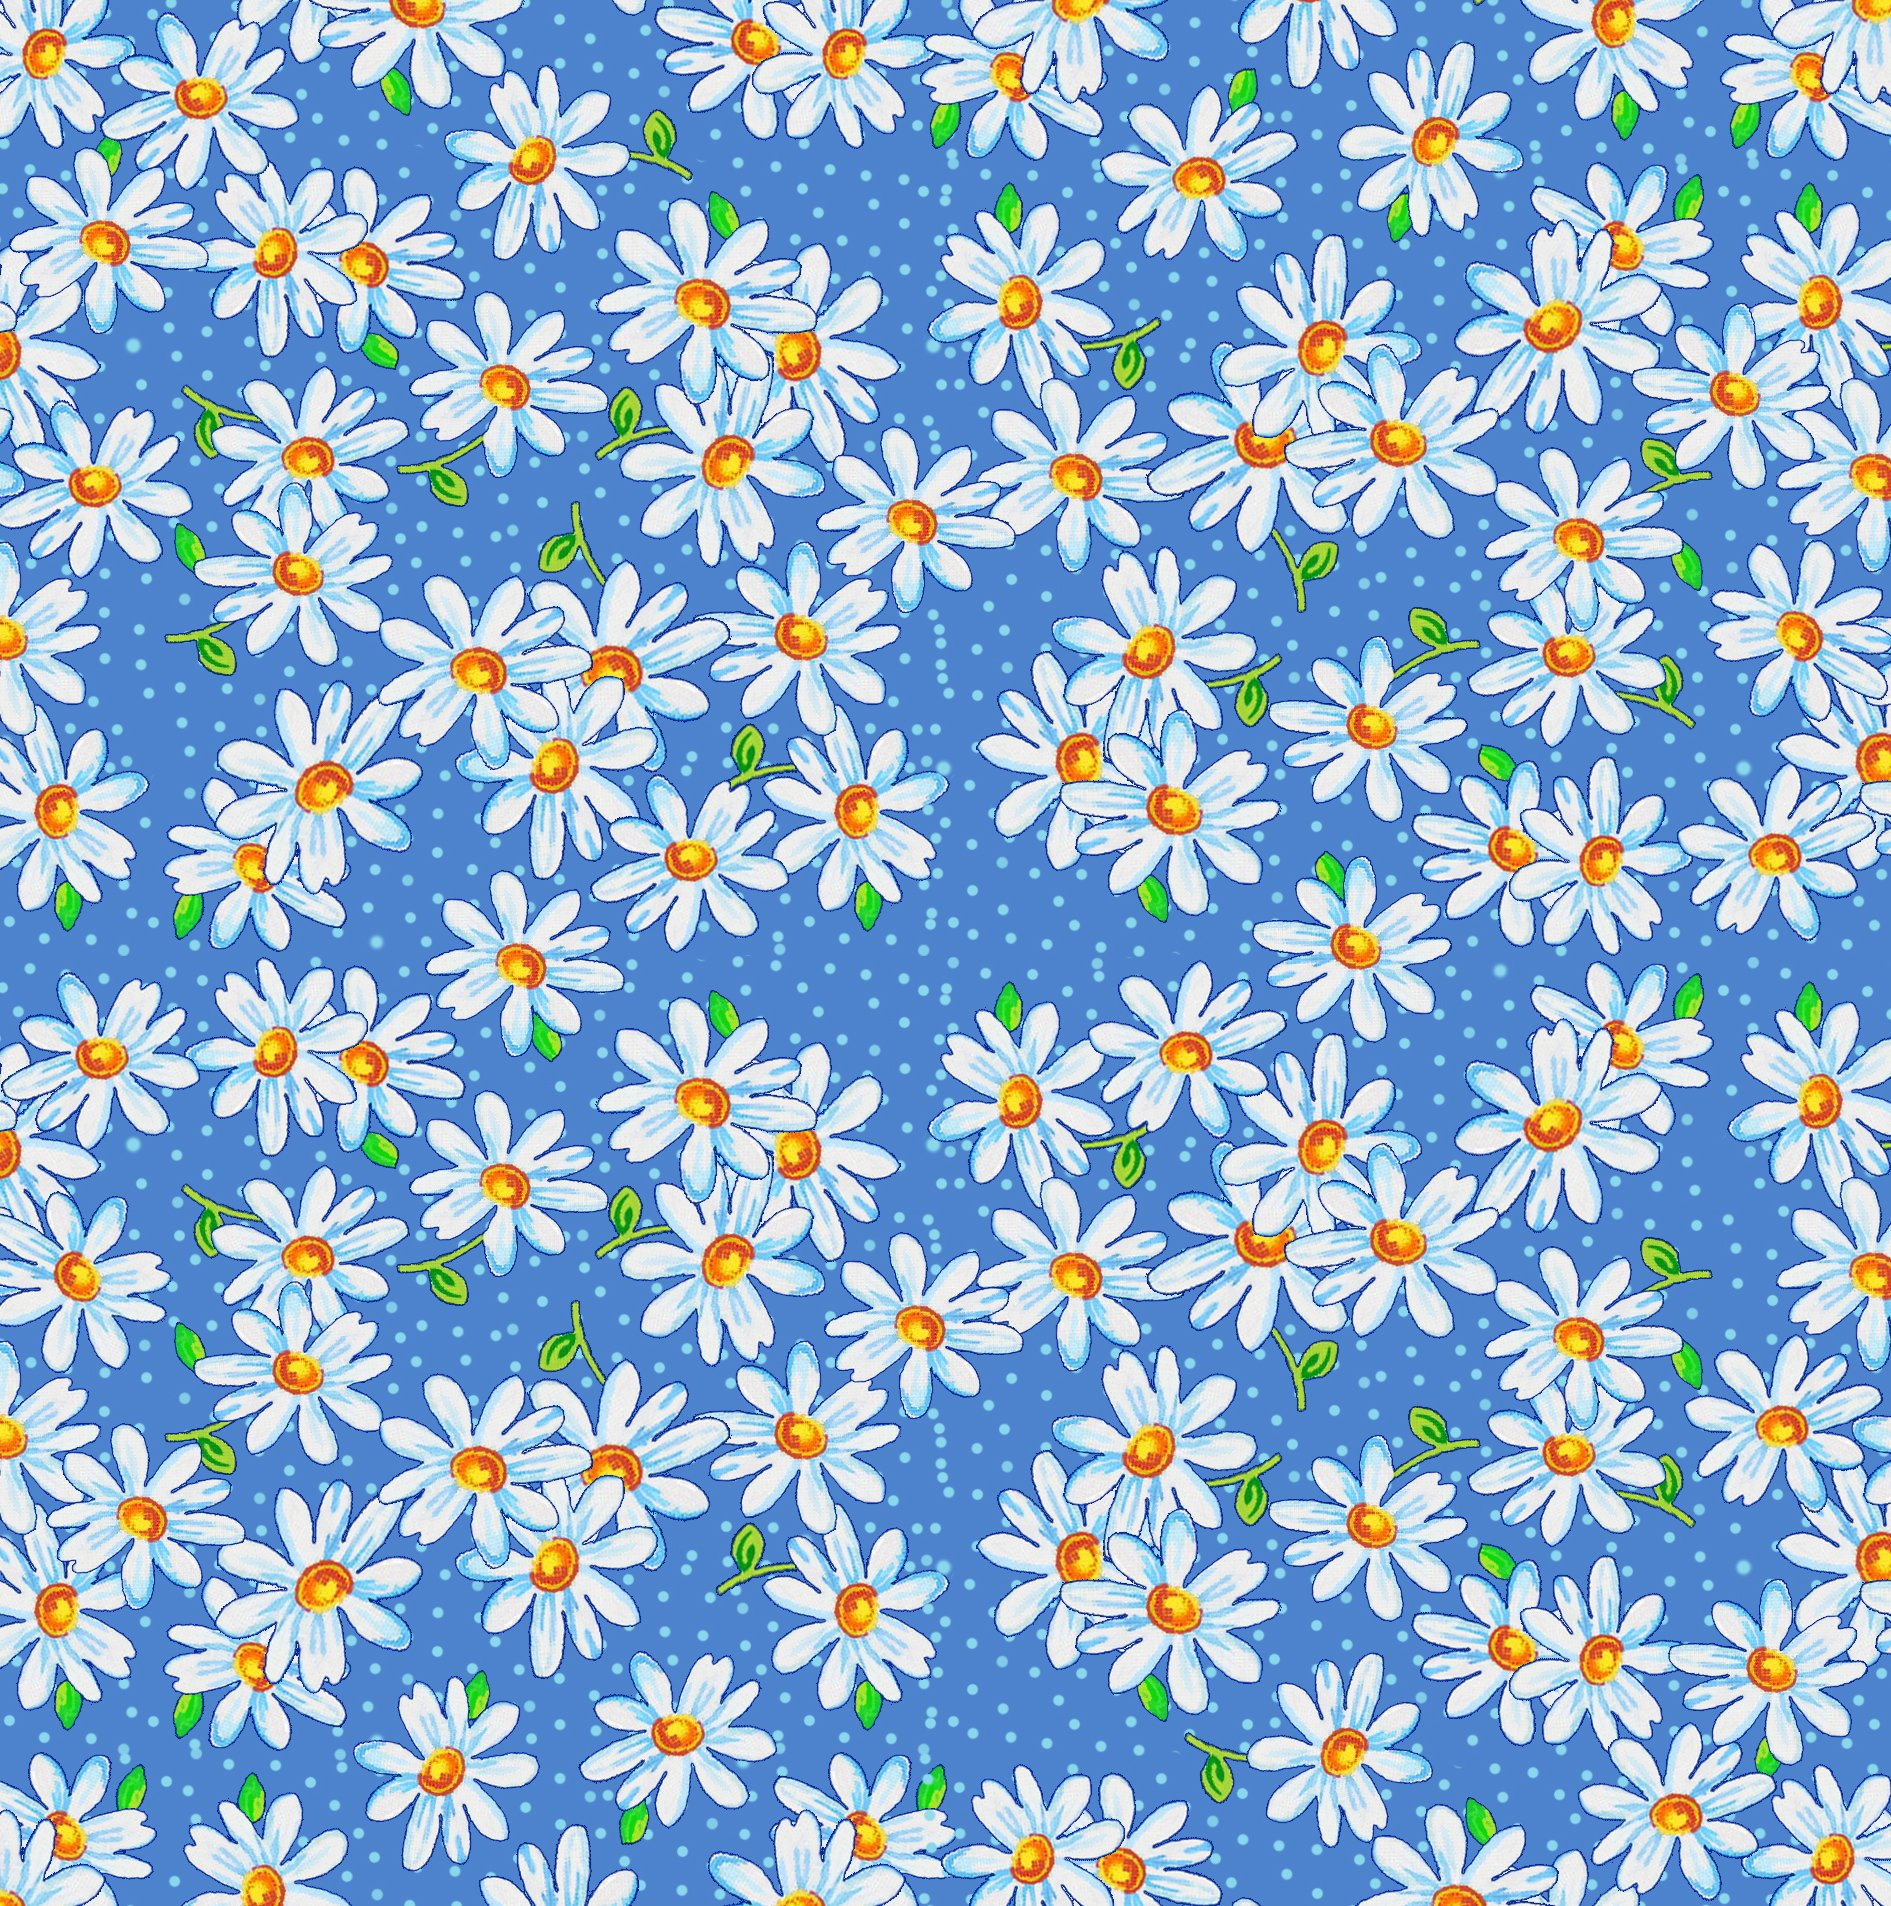
Label: 5_Wojak_with_Background